Aerial crown-view tile of a tropical tree (Barro Colorado Island, Panama), acquired 20250124:
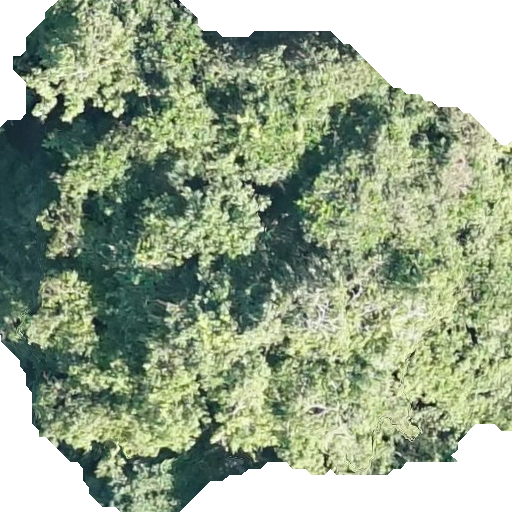
Species: Hura crepitans
GBIF accepted scientific name: Hura crepitans
Crown area: 361.14 m²